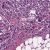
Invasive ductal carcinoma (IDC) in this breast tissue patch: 1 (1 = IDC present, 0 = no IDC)